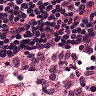
Metastatic tissue present: no